Question: I'm using angular-dragdrop.js lib in my project and I have issue with drop callback function. All the other callback functions are working. I debugged my code many times but can't find the answer,
has someone encountered with this issue?
here is my html and js code:
HTML:
'''
<li class="li-draggable" data-drag="true"
jqyoui-draggable="{animate: true,
placeholder: 'keep',
onStart: 'startCallback',
onStop: 'stopCallback',
onDrag: 'dragCallback'}"
data-jqyoui-options="{snap: true, cursor: 'move', revert: 'invalid', helper: 'clone'}">
<a>Text <i class="icon-pencil pull-right"></i></a>
</li>
<div class="dummyCell" data-drop="true"
jqyoui-droppable="{multiple: true,
onDrop: 'dropCallback',
onOver: 'overCallback',
onOut: 'outCallback'}"
data-jqyoui-options="{hoverClass: 'hoverClass'}"></div>
'''
JS:
'''
$scope.startCallback = function(event, ui) {
console.log('You started draggin');
};
$scope.stopCallback = function(event, ui) {
console.log('Why did you stop draggin me?');
};
$scope.dragCallback = function(event, ui) {
console.log('hey, look I'm flying');
};
$scope.dropCallback = function(event, ui) {
console.log('hey, doneeeeeee');
};
$scope.overCallback = function(event, ui) {
console.log('Look, I'm over you');
};
$scope.outCallback = function(event, ui) {
console.log('I'm not, hehe');
};
'''
Any help will be appreciated. thanks.
Updated:
I was not getting any error in console when dropped:

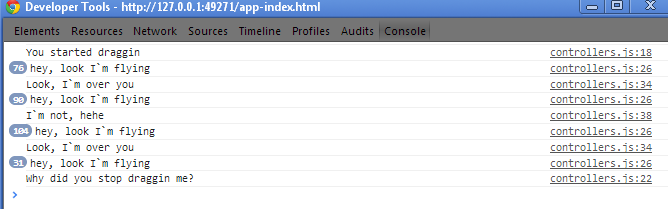
Answer: The answer you're looking for: 'ngModel' is required. Troubleshooting details below...
The combination of your options are throwing some weird error 'Syntax Error: Token '=' implies assignment but <URL>
Starting from a fresh example, 'onDrop' does indeed work: <URL>
If you break it down to nothing, it still throws the error: <URL>
I think 'ngModel' might be required, because as soon as you add it, the error goes away: <URL>
And adding it back to your original code, it seems to work now: <URL>
Work as it, I see 'hey, doneeeeeee' in the console... not sure what your goal is with the UI though.